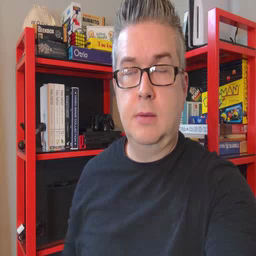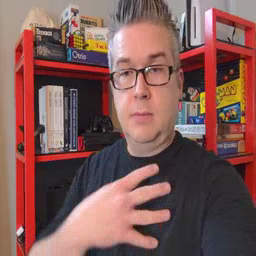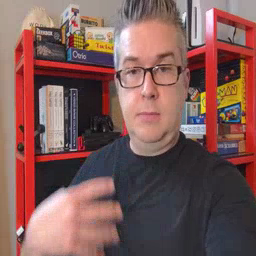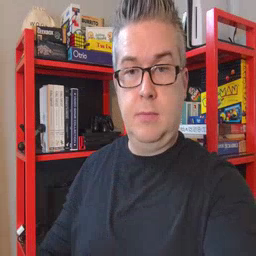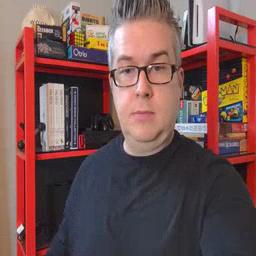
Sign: zebra